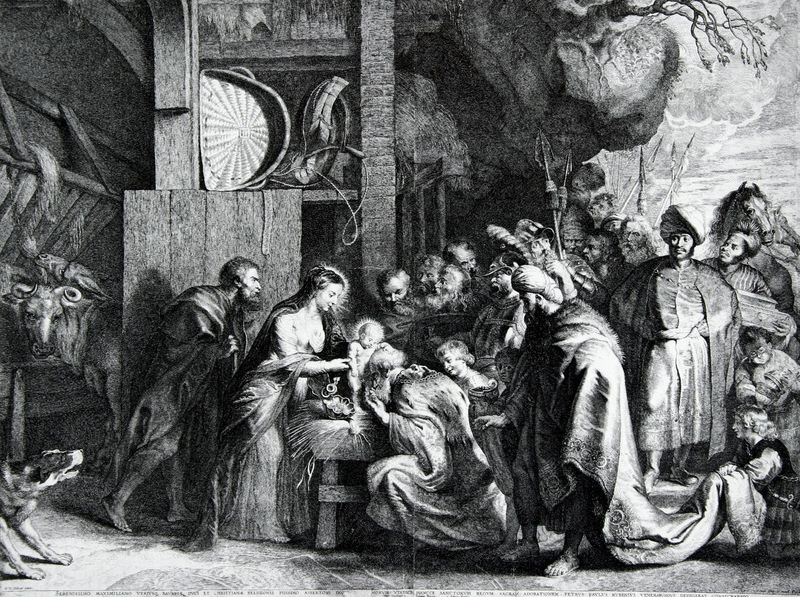
Titel: Die Anbetung der Könige
Künstler: Lucas Vorsterman
Standort: Stuttgart
Institution: Staatsgalerie, Graphische Sammlung
Schlagwörter: baum, himmel, umhang, weiß, wolken, menschen, frau, grau, hintergrund, holz, schwarz, stroh, zeichnung, hund, tier, tiere, diener, halten, mühle, weide, hütte, boden, gold, mantel, drei, familie, kind, höhle, renaissance, esel, kinder, pferd, pferde, putte, holzschnitt, schrift, zuschauer, heu, fels, grafik, kuh, rind, bauernhof, baby, lanze, korb, maske, stern, druck, schnitt, radierung, stich, waffen, geschenk, beten, schein, heiligenschein, chwarz, hubi, christus, jesus, segen, segnung, weihrauch, grotte, stall, lanzen, könige, heilige, speer, ankunft, dürer, heilig, taufe, maria, kupferstich, anbetung, ochse, stier, turban, hirte, hirten, graus, weise, ikone, christi, josef, joseph, geburt, krippe, weihnachten, ochs, heilige familie, jesuskind, weisen, albrecht, geburt jesu, geschenke, caspar, morgenland, evangelium, raufe, heerscharen, bethlehem, heiligen, betlehem, heilige drei könige, christi geburt, balthasar, melchior, josepf, heiligschein, heiligabend, cohse, hrist, jesusc, mhrre, heiligen drei könige, evangeliunm, kaspa, rmelchior, fls, stakk